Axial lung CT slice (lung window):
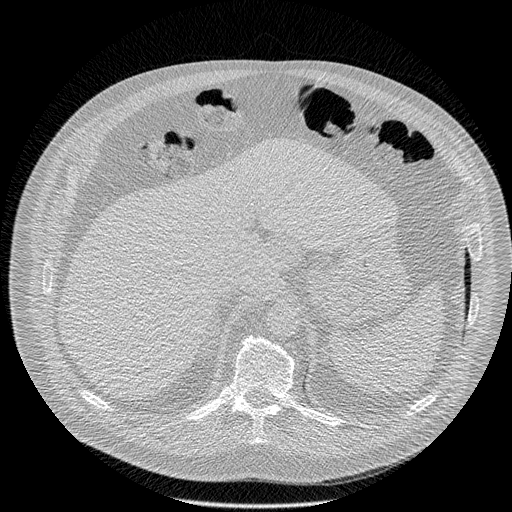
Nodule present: no